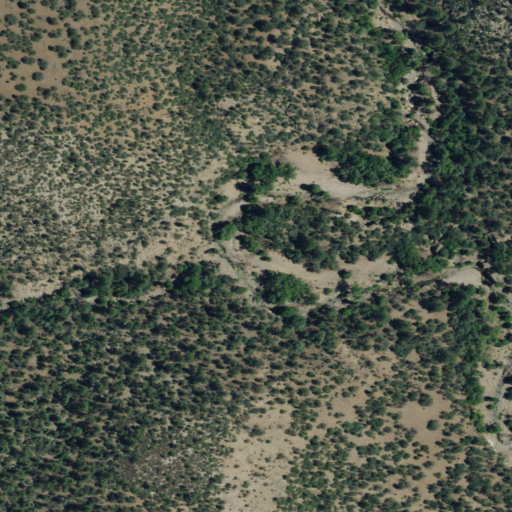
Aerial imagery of valley in New Mexico named Tige Canyon containing evergreen forest, shrub, and woody wetlands